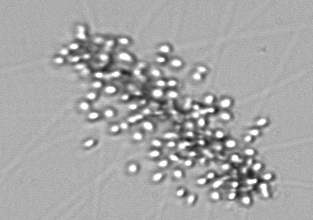
Label: Chaetoceros_didymus_TAG_external_flagellate